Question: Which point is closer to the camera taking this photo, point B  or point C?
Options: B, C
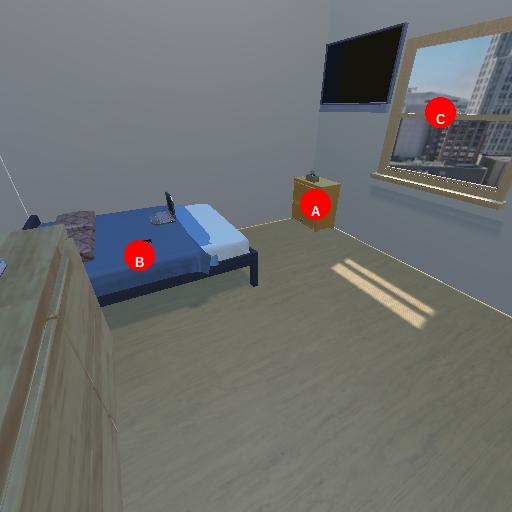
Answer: B